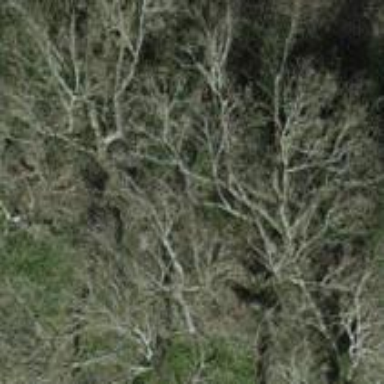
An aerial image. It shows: Forest with deciduous trees.